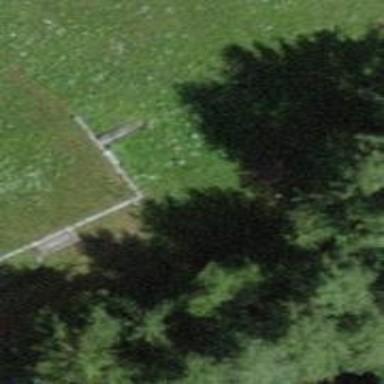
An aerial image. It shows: Retaining wall.